Question: Does anyone help me to solve the "Days Of The Week Exercise" in JavaScript?
I searched MDN and tried many times as much as I can, but I still don't get what the null is, and how to use null.
if the argument(num) is less than 1 or greater than 7, the function should return null.

'''
const days = ['Monday','Tuesyday','Wednesday','Thursday','Friday','Saturday','Sunday'];
let returnDay = (num) => {
if (1 <= num <= 7) {
return (days[num -1]);
} else {
return null;
}
};
returnDay(1); // Monday
returnDay(7); // Sunday
returnDay(4); // Thursday
returnDay(0); // null
'''
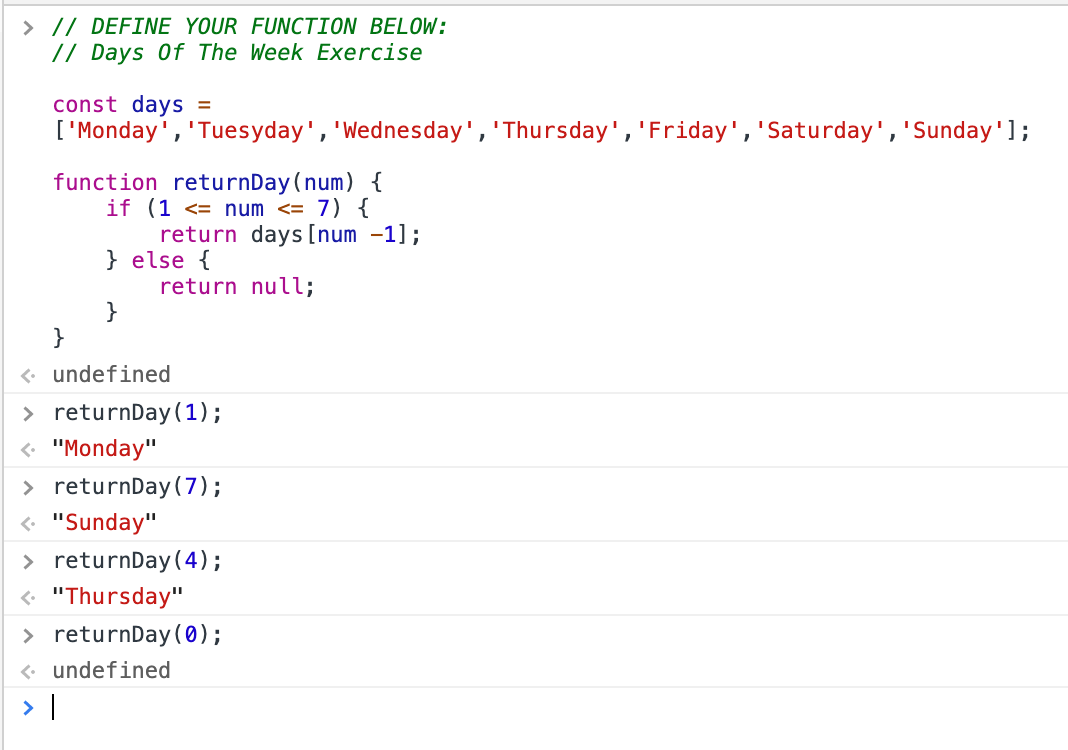
Answer: '1 <= num <= 7' does not do what you think it does. In JavaScript, binary operators are evaluated from left to right. So '1 <= num <= 7' is really '(1 <= num) <= 7', which is either 'true <= 7' or 'false <= 7' (depending on what 'num' is). Either way, it will evaluate to 'true', but don't ask me why, because you really shouldn't compare booleans with numbers anyway. Since the condition is always 'true', the 'else' branch is never executed, so you never get 'null'.
I think what you want to write is:
'''
if (1 <= num && num <= 7) {
...
} else {
...
}
'''
Furthermore, remember that array indices start with '0'. In your example, 'days[1]' would be ''Tuesday'', not ''Monday''.